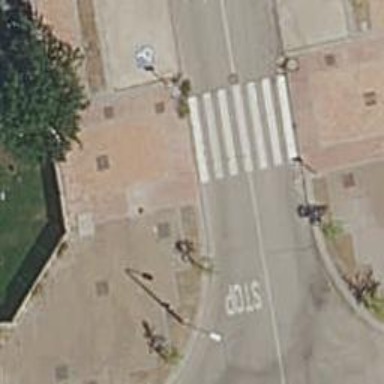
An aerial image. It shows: Uncontrolled crossing on the road.